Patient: sex F, age 75
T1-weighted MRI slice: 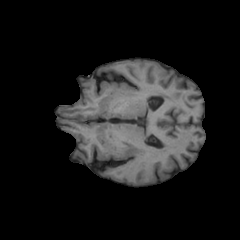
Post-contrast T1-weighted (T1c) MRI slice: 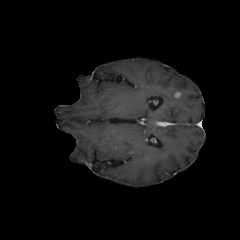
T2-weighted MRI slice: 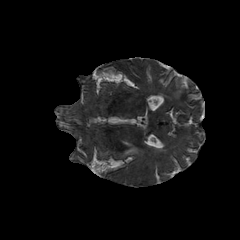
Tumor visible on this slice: yes
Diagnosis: Glioblastoma, IDH-wildtype
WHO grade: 4